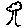
Label: tree